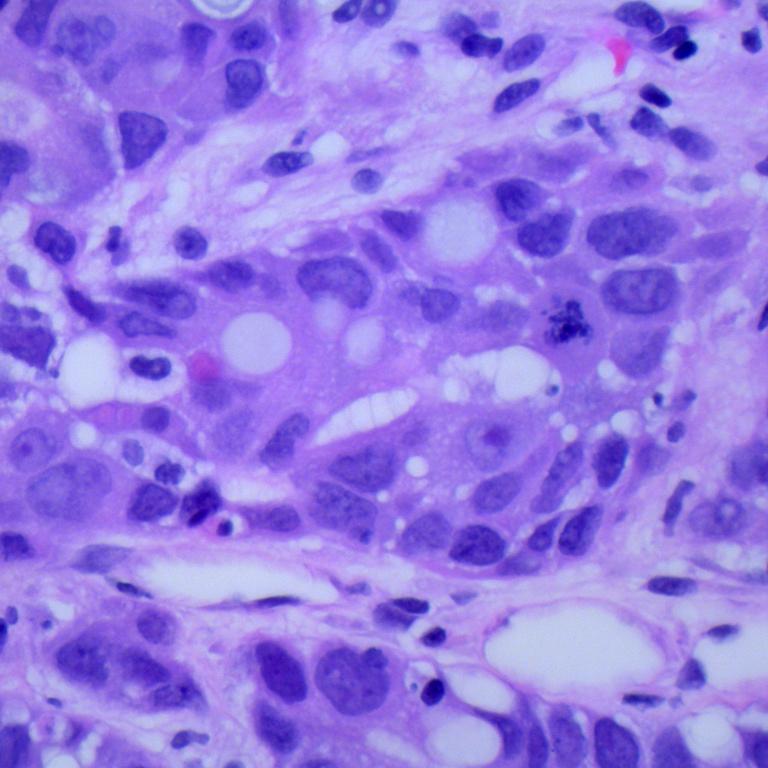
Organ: lung
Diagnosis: adenocarcinomas